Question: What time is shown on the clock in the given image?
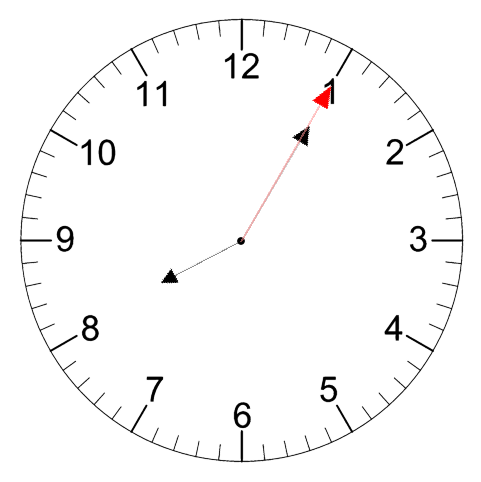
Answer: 08:05:05